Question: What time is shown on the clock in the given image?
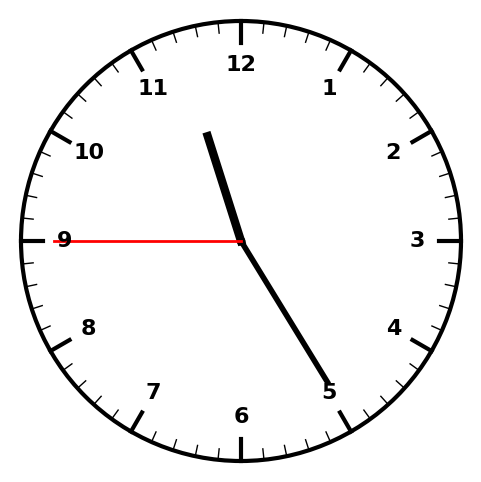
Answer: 11:24:45